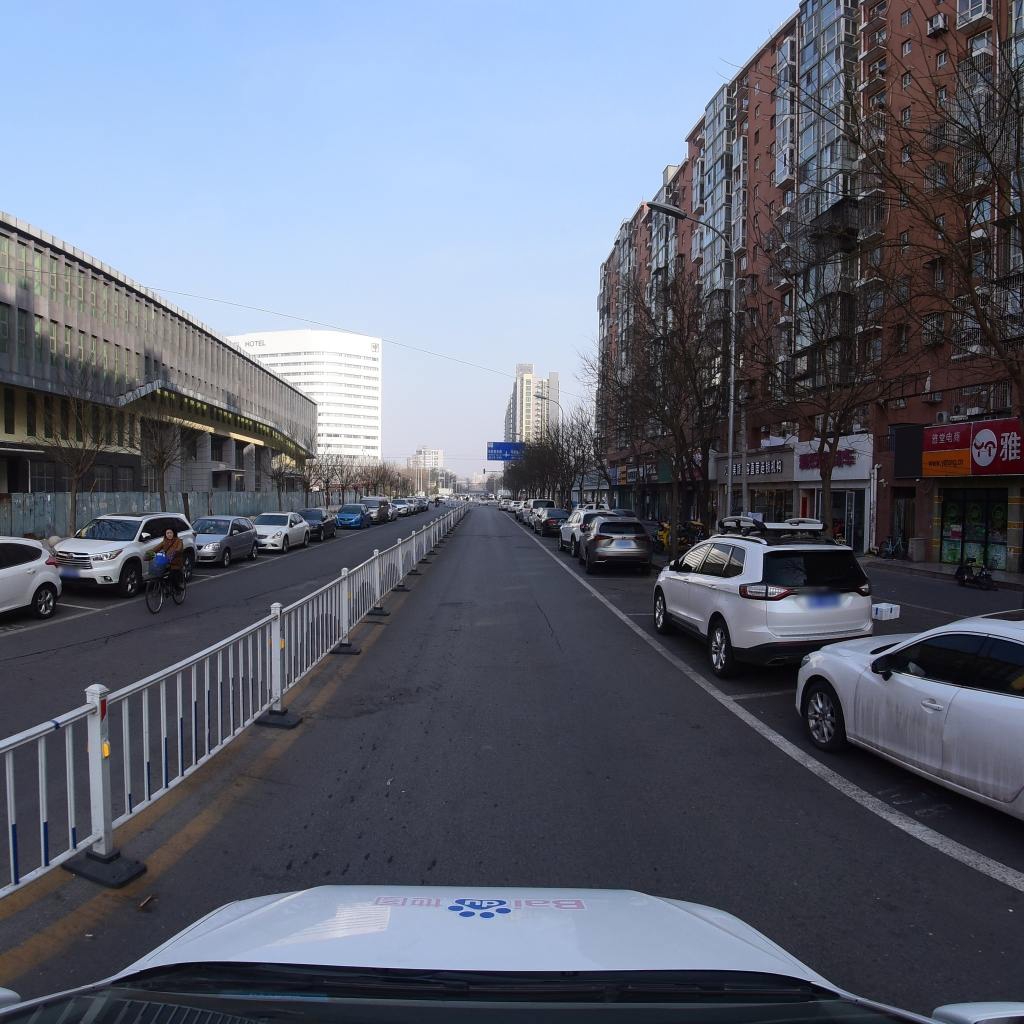
Region: Fengtai
Road damage annotations: longitudinal crack, manhole cover, transverse crack, longitudinal crack